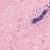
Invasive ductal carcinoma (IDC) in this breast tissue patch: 0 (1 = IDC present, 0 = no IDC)